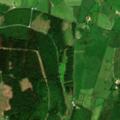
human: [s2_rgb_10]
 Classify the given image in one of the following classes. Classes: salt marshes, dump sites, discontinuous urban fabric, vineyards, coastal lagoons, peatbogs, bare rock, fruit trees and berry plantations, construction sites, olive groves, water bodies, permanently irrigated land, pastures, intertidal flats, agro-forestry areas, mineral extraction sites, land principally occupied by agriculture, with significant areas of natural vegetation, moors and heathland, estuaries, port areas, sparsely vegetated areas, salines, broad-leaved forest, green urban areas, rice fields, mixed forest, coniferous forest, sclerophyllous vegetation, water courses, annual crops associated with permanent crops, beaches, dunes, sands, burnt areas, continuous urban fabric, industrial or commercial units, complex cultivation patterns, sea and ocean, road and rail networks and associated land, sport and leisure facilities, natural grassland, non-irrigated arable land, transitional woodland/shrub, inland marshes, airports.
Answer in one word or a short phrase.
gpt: pastures, coniferous forest